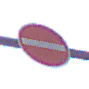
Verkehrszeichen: VerbotDerEinfahrt
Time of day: MorningAfternoon
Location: Outdoor (Nature)
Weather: Overcast
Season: NotSpecified
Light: Natural